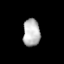
Tissue: lung
Cell type: Endothelial cells
Senescence score: 0.6403
Nuclear area (px): 458
Mean DAPI intensity: 183.983